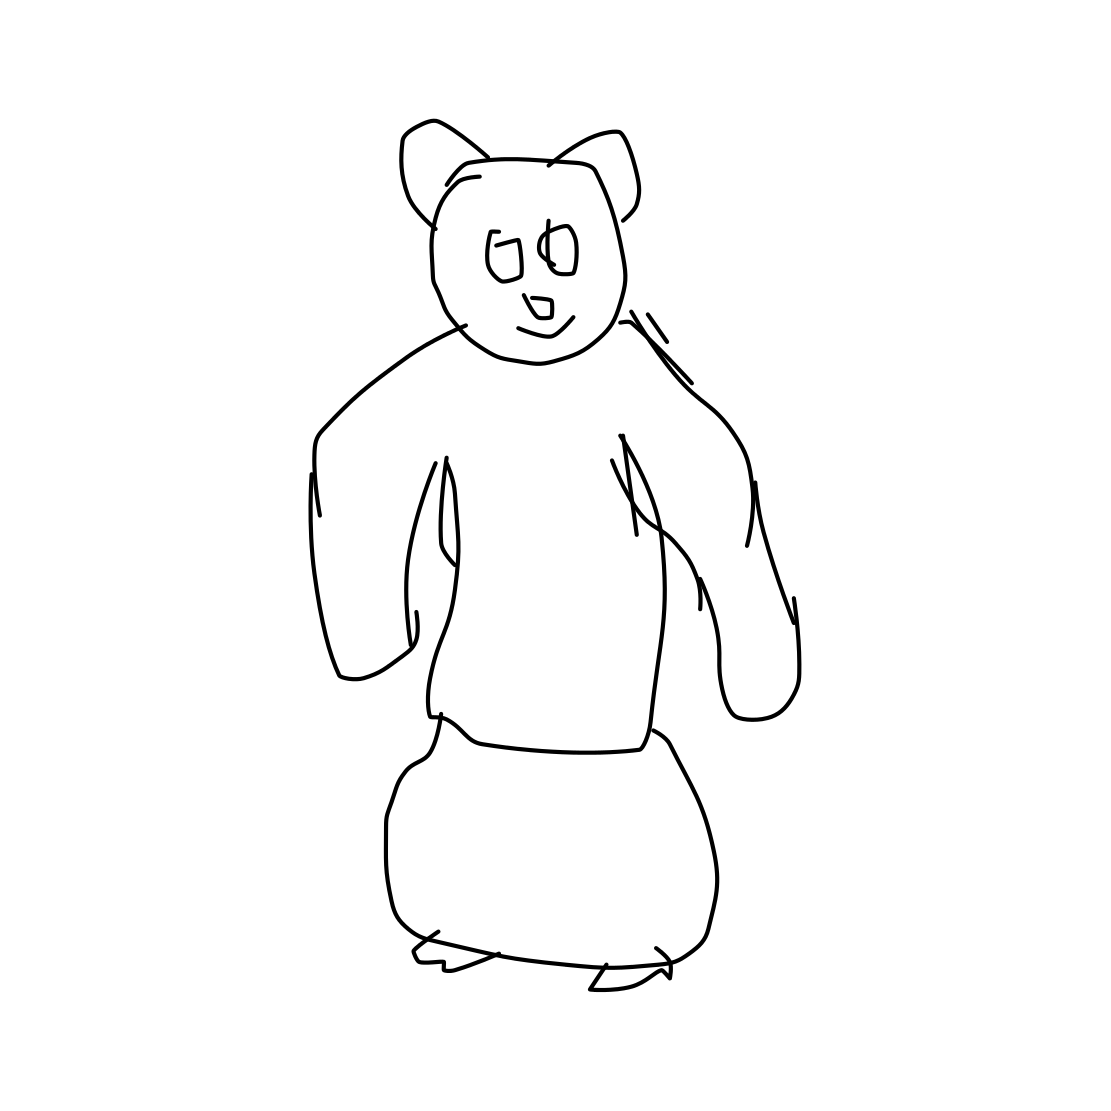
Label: panda